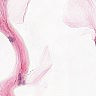
Metastatic tissue present: no